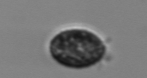
Label: Pseudochattonella_farcimen